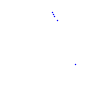
Particle: proton